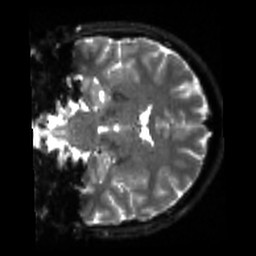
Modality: sbref
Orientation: coronal
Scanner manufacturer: siemens
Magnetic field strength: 3 T
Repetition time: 4 s
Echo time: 0.0594 s